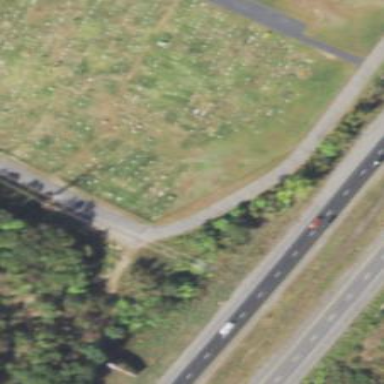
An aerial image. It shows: Cemetery.